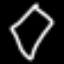
Label: diamond